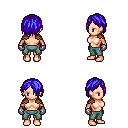
a pixel art fantasy rpg character, female body template, human, light skin, leather shoulder armor, teal pants, blue bangs hairstyle, metal gloves, four views (front, back, left, right), 2x2 character sprite sheet, small pixel art, hard edges, no anti-aliasing